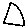
Label: triangle